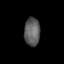
Tissue: lung
Cell type: T cells
Senescence score: 0.2082
Nuclear area (px): 433
Mean DAPI intensity: 94.536